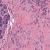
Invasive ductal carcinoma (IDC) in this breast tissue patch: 0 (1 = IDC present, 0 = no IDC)